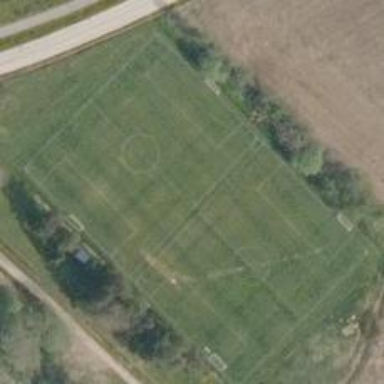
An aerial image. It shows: Soccer pitch with grass surface for leisure and sports.